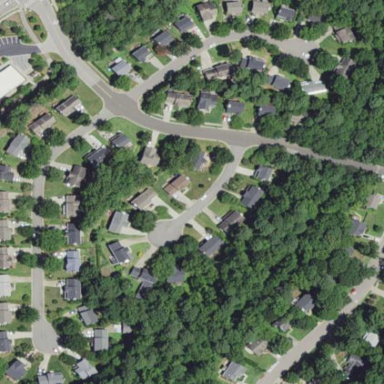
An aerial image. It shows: Residential area within neighborhood.